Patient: sex M, age 31
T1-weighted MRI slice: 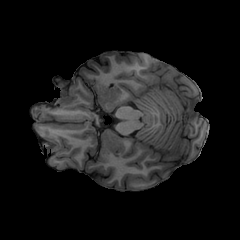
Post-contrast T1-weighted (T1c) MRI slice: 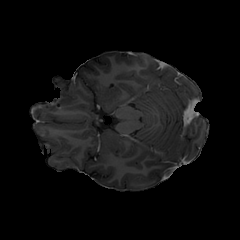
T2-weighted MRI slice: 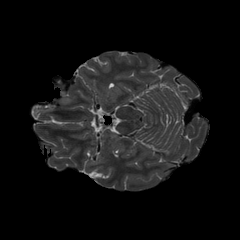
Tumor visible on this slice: yes
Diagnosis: Astrocytoma, IDH-mutant
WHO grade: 2